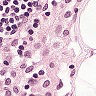
Metastatic tissue present: no